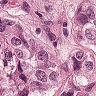
Metastatic tissue present: yes